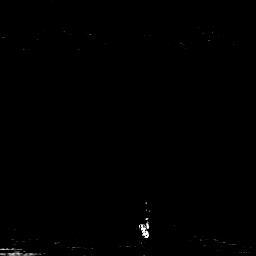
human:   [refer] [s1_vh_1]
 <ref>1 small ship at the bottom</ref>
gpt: <box>[[53, 82, 59, 93, 0]]</box>